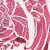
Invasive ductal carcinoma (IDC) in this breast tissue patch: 0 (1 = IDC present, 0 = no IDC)